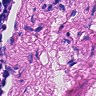
Metastatic tissue present: no